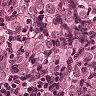
Metastatic tissue present: yes